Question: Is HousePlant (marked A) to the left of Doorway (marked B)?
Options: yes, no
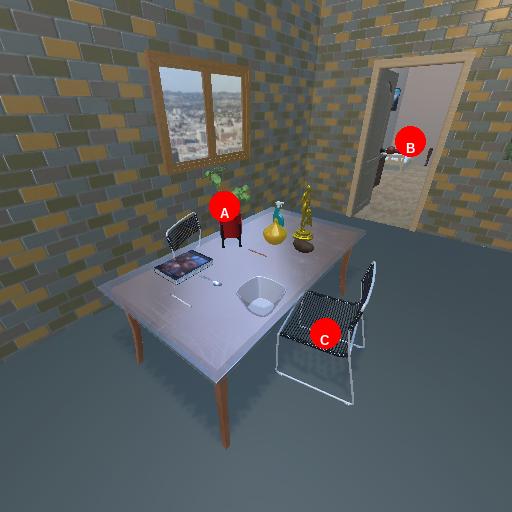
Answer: yes